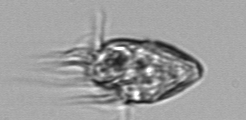
Label: Strombidium_morphotype1